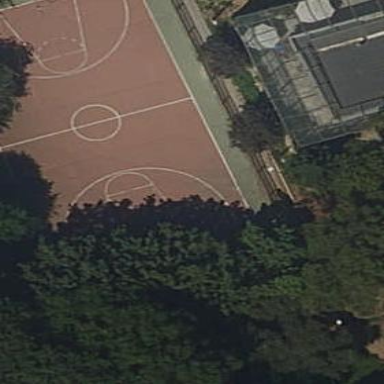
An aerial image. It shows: Basketball court on leisure land pitch.